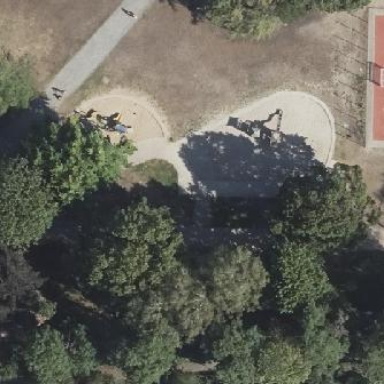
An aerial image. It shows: Playground area for leisure activities on the land.